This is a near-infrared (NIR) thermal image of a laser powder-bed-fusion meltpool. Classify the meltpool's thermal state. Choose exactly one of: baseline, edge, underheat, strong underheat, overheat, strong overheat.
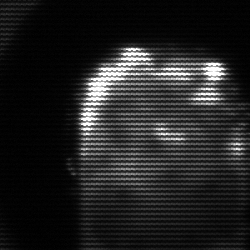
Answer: baseline